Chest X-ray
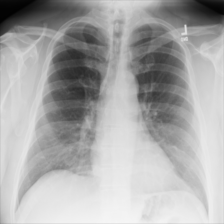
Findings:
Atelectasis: negative
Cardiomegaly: negative
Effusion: negative
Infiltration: negative
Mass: negative
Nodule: negative
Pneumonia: negative
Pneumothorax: negative
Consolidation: negative
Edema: negative
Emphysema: negative
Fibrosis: negative
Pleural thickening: negative
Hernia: negative